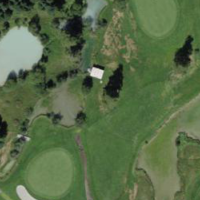
EUNIS habitat code: 53
Species observed at this site:
Caltha palustris